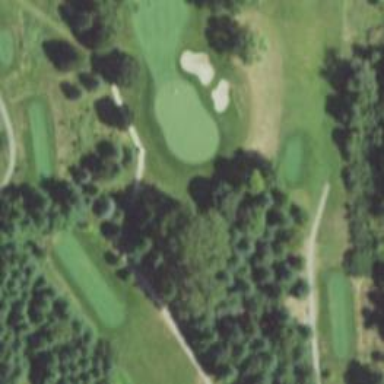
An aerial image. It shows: Path for both road and golf.